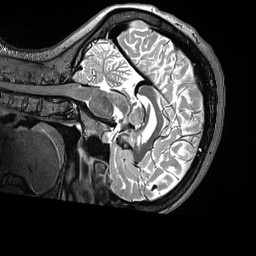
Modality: T2w
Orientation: sagittal
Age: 33
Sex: female
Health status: healthy
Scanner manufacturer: siemens
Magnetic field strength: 3 T
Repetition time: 3.2 s
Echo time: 0.563 s